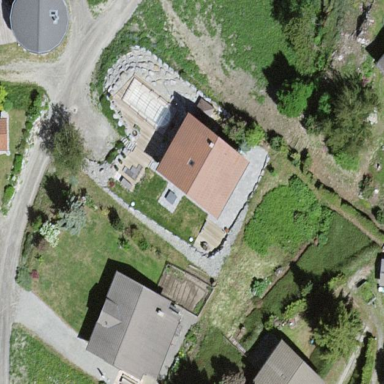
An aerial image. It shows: Simple house.